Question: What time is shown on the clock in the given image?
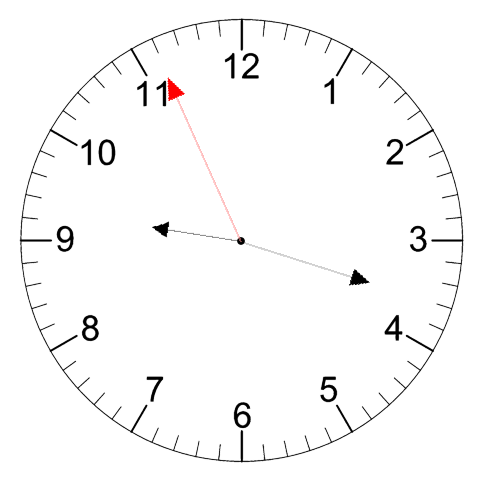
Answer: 09:17:56